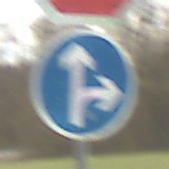
Verkehrszeichen: VorgeschriebeneFahrtrichtungGeradeausOderRechts
Zusatzzeichen oben: Stop
Umgebung: Outdoor, Suburban
Tageszeit: MorningAfternoon
Wetter: Overcast
Licht: Natural
Jahreszeit: NotSpecified
Kontrast: LowContrast